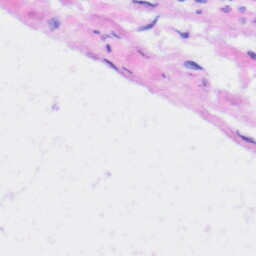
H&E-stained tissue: Liver